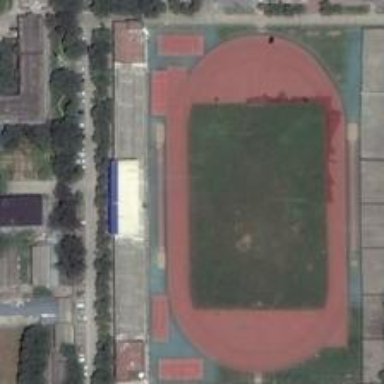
The football field is situated in the center of this rectangular area while several tennis courts sit at the corner .